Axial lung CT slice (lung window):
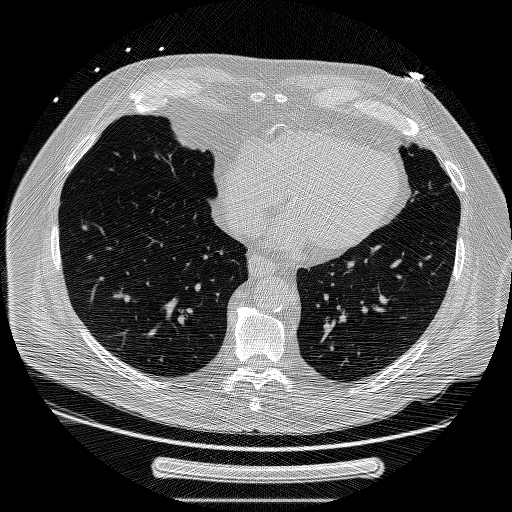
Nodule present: no